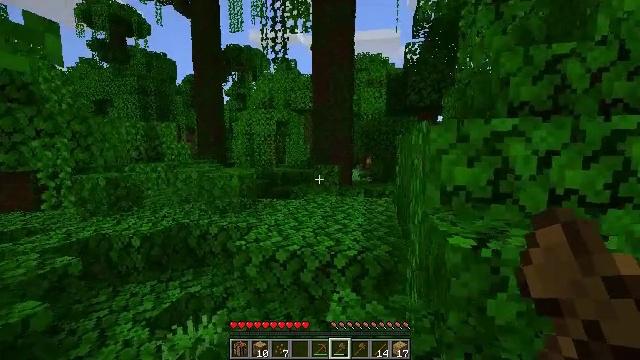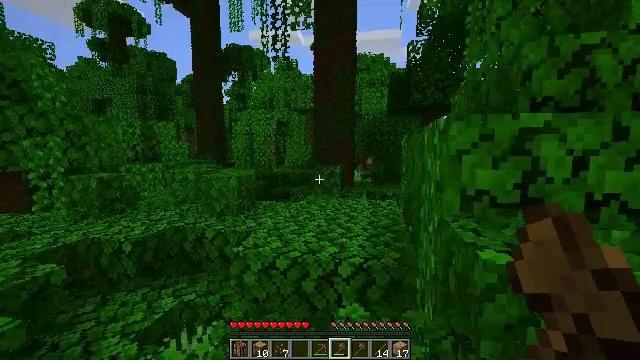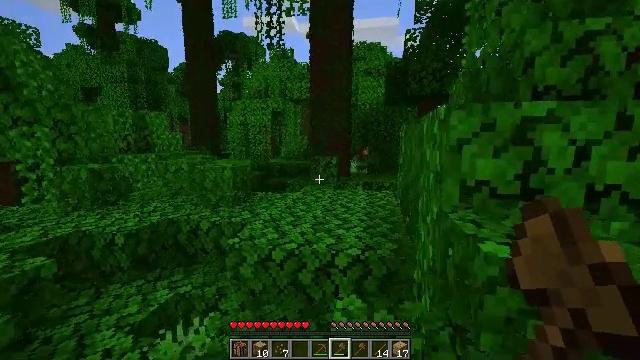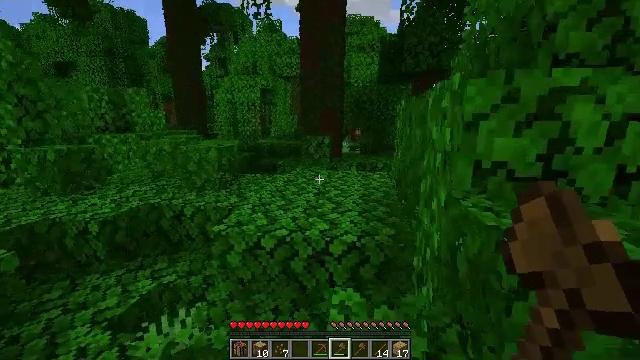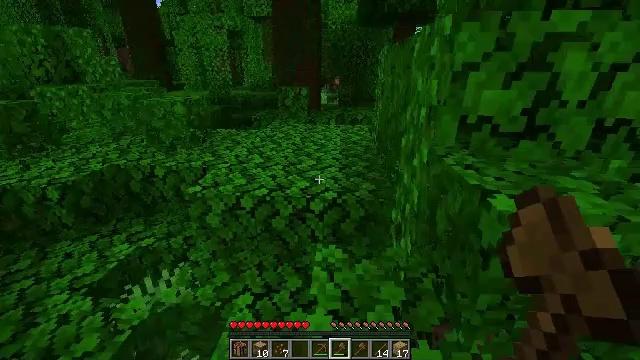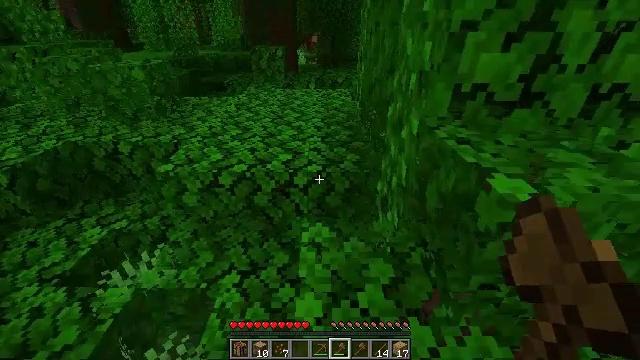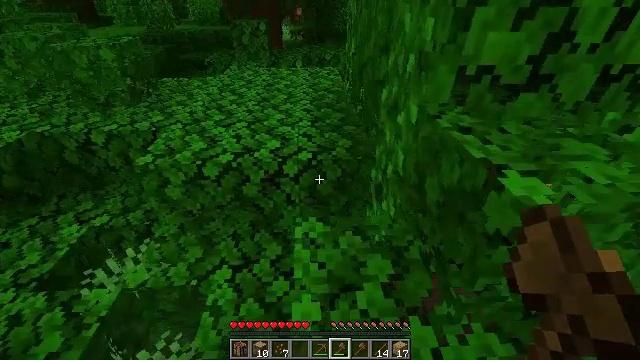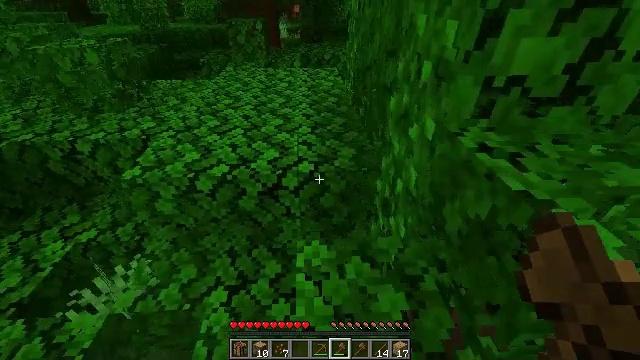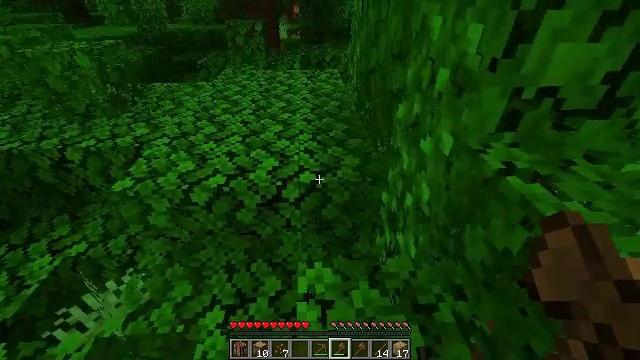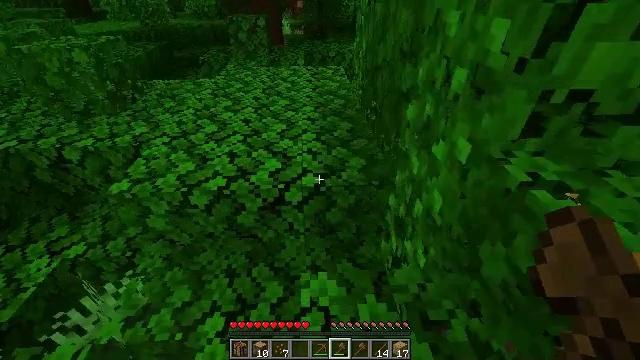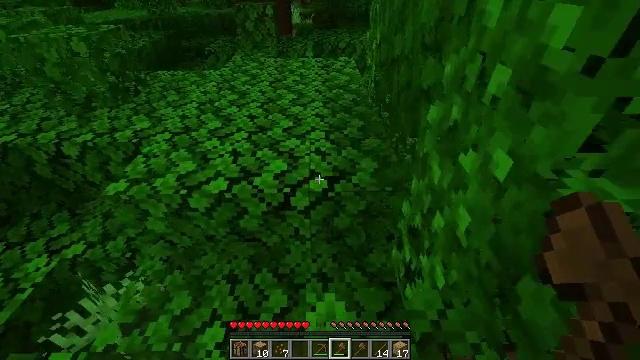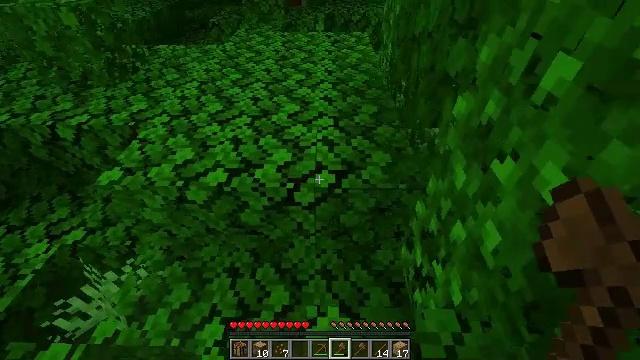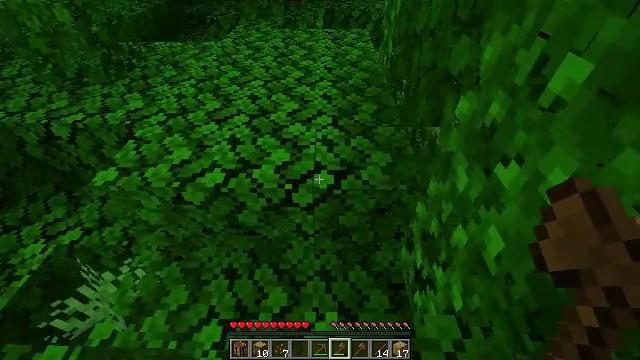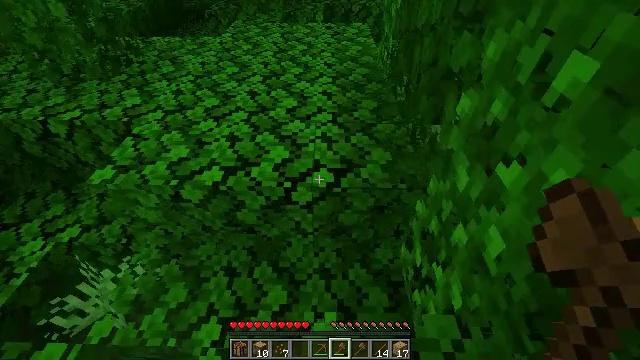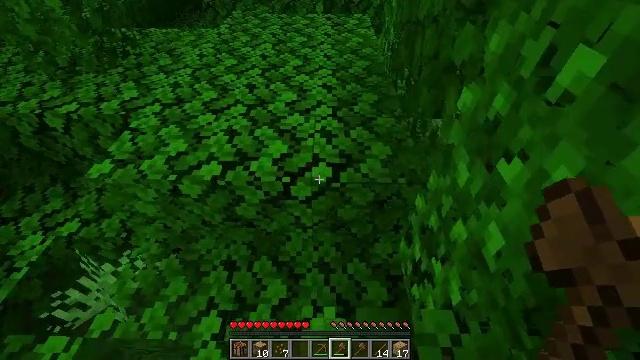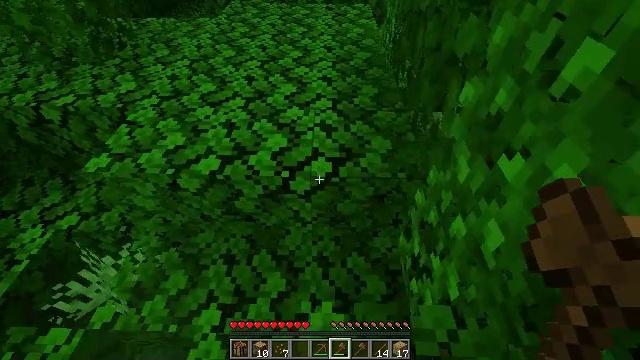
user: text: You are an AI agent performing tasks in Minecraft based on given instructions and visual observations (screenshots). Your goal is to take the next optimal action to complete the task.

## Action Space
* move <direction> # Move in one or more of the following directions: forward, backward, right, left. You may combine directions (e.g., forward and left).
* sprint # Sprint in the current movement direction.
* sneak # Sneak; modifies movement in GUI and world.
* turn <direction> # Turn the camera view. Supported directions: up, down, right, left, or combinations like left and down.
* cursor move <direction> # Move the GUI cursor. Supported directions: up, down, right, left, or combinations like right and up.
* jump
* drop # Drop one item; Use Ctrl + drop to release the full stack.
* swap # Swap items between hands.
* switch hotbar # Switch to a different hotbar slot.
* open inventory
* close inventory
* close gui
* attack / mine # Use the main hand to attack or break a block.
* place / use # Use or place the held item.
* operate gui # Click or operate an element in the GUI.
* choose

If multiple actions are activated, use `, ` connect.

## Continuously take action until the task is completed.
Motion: motion action
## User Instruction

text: Break the bamboo stalk.
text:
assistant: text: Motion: move forward
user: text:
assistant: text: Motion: move forward, turn down
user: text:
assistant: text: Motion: move forward, turn right and down
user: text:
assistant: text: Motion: move forward, turn right and down
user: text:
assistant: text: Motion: move forward, turn right and down
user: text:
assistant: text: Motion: move forward, turn right and down
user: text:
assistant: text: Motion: move forward
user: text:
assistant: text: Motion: move forward
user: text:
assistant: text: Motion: move forward
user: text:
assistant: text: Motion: move forward, turn left and down
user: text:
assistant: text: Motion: turn left and down
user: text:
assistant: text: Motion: no_op
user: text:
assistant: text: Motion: no_op
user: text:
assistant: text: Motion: turn down
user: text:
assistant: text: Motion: turn down
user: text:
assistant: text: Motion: move forward
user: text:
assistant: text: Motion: move forward
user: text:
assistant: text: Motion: move forward
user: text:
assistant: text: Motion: move forward, turn left
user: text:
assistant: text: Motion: move forward
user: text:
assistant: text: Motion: move forward, jump
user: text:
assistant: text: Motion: move forward, jump
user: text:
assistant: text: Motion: move forward, jump
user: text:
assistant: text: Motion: move forward, jump
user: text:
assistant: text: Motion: move forward, turn up, jump
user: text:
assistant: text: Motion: move forward, turn right and up
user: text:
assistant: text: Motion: move forward, turn right and up
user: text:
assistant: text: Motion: move forward, turn right and up
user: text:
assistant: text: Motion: move forward, turn right and up
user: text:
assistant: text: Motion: move forward, turn right and up